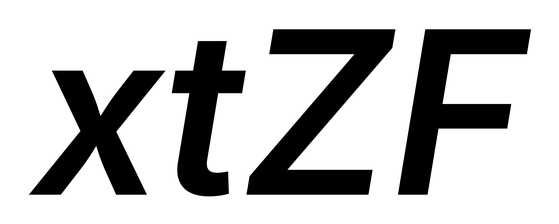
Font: Inter-Italic_SemiBold_Italic